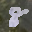
Label: 8